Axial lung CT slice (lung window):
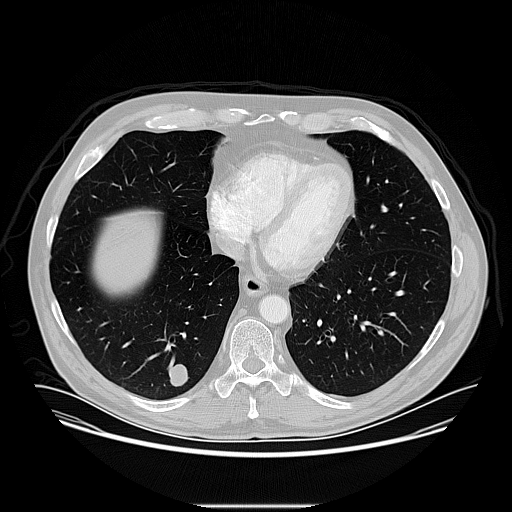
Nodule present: yes
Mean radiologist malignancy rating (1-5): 4